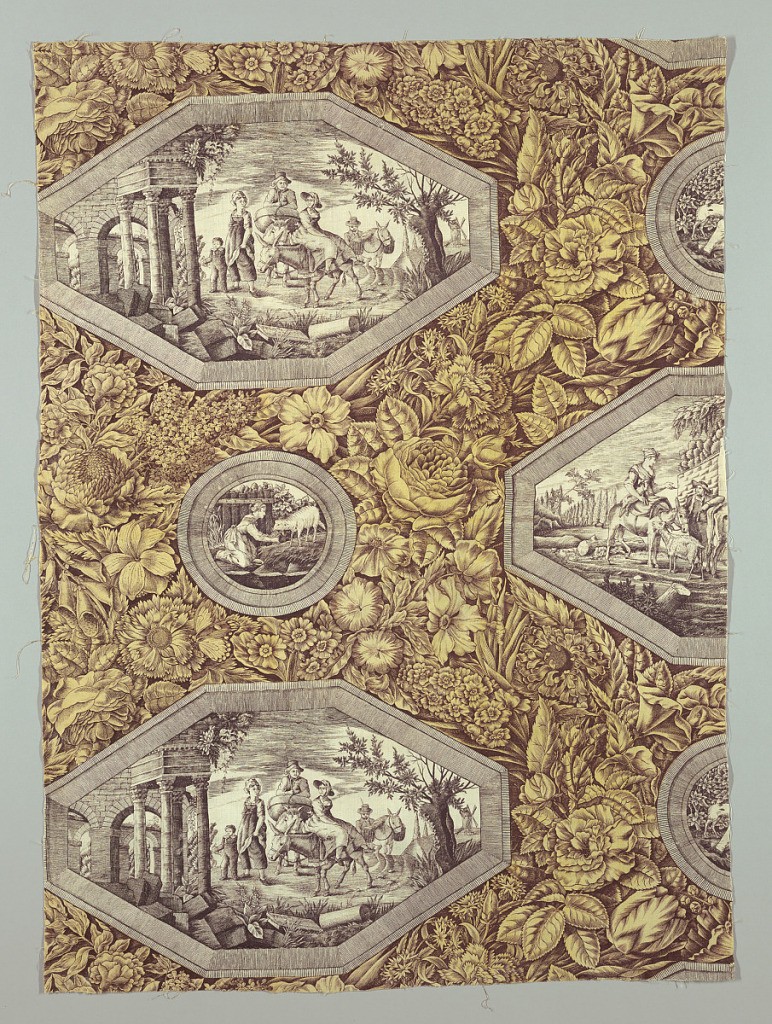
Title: Textile
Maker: Feldtrappe
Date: ca. 1815
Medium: cotton Technique: brown printed by engraved roller; yellow block printed on plain weave
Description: Pastoral scenes with animals and people within lozenges on a background of massed flowers.